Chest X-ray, AP view. Patient: 54 years old, sex M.
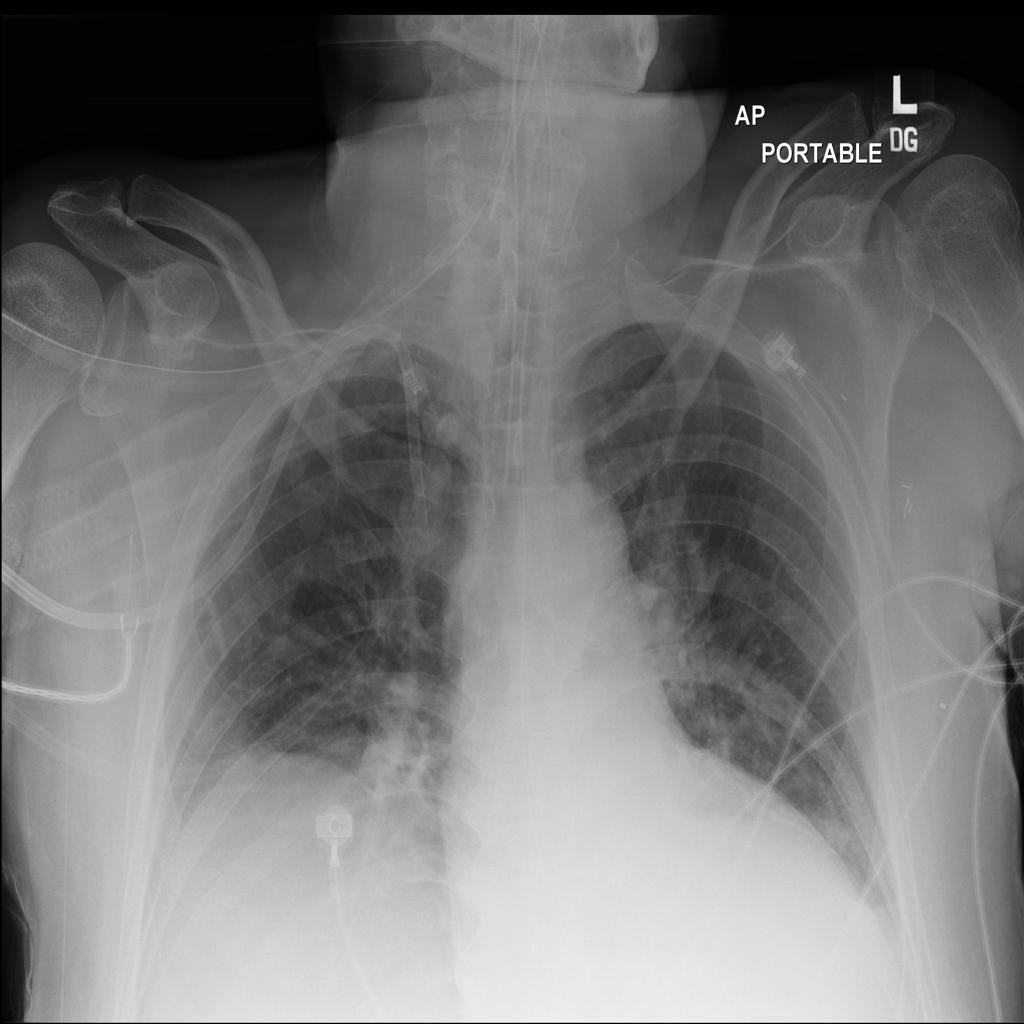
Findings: No Finding